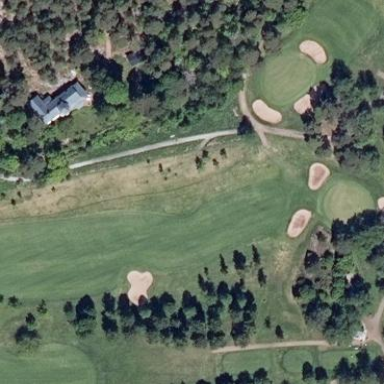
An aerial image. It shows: Golf fairway surrounded by grass.